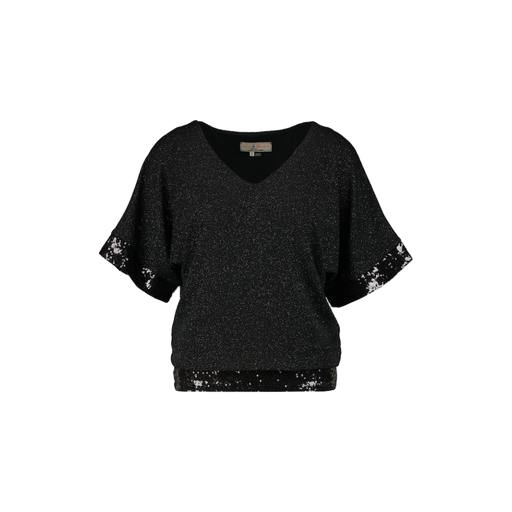
black v-neck top only macy, black sequin-embellished blouse, black batwing-sleeve top, white background